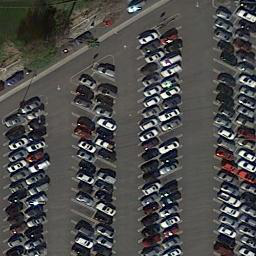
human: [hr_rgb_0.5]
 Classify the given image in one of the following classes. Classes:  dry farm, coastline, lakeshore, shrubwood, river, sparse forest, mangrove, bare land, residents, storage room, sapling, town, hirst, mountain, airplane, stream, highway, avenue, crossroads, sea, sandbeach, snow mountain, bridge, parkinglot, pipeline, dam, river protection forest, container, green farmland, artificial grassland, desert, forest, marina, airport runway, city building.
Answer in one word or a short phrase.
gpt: parkinglot